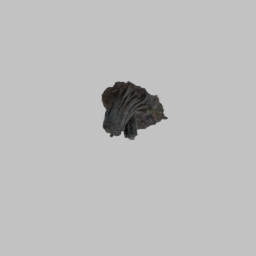
Label: nature